Question: I implemented a custom navigation bar which is simply a view with a title text and an arrow to dismiss the view. I want only the background color of the nav bar to go beyond the top safe area whilst the content respects the safe area constraints
Here's the code for custom nav bar:
'''
struct CustomNavigationBar: View {
@Environment(\.presentationMode) var presentationMode
let title: String
var body: some View {
HStack {
Button(action: {
presentationMode.wrappedValue.dismiss()
}, label: {
Image(systemName: "chevron.left")
.font(.title2)
.foregroundColor(Globals.Color.background)
})
Spacer()
Text(title)
.font(.title2)
.bold()
.foregroundColor(Globals.Color.background)
Spacer()
}
.padding()
.background(Globals.Color.crimson)
}
}
'''
Here's the code for a sample view using the custom navigation bar:
'''
var body: some View {
ZStack {
VStack {
CustomNavigationBar(title: "Sample Title")
Spacer()
}
}
}
'''
Below I have attached a screenshot of current view:

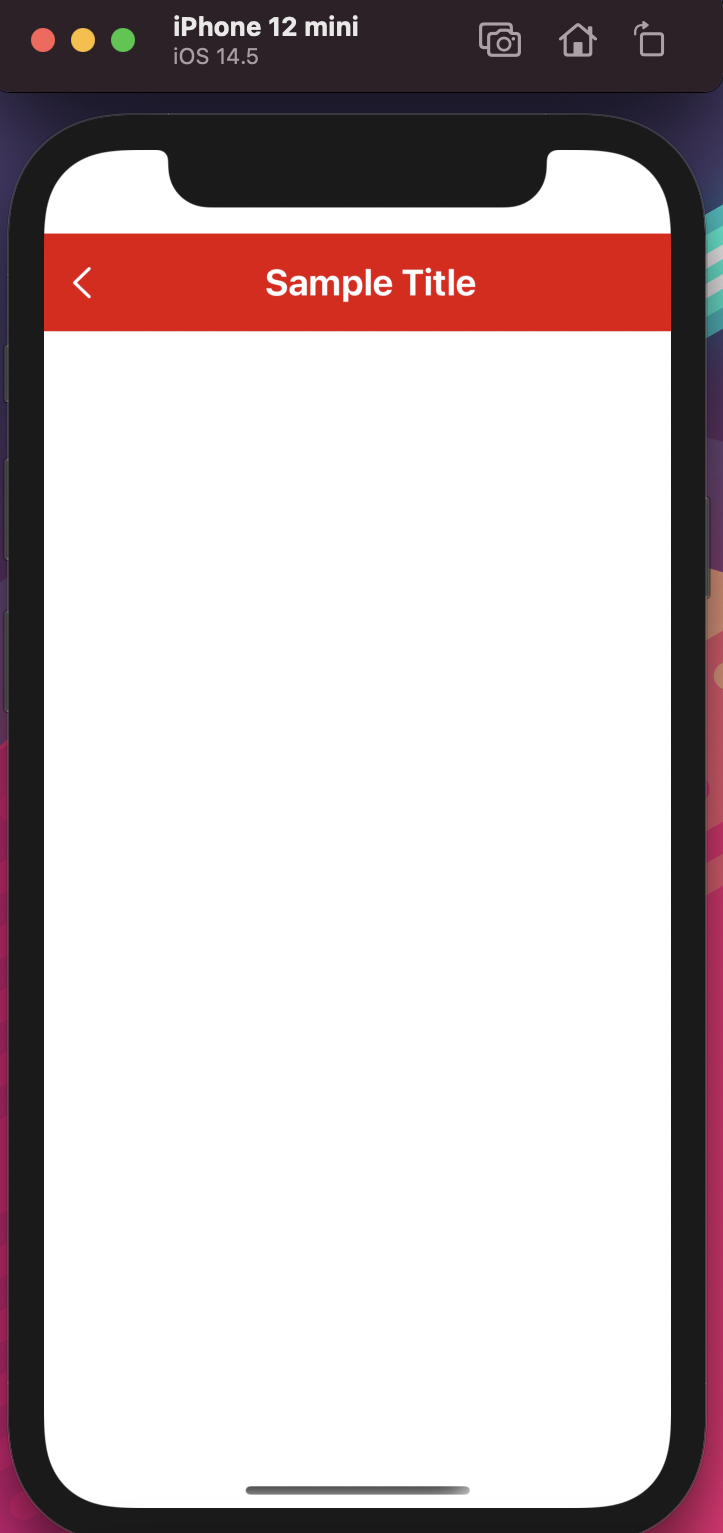
Answer: You should put a 'ignoresSafeArea' on the crimson background.
'''
struct CustomNavigationBar: View {
@Environment(\.presentationMode) var presentationMode
let title: String
var body: some View {
HStack {
Button(action: {
presentationMode.wrappedValue.dismiss()
}, label: {
Image(systemName: "chevron.left")
.font(.title2)
.foregroundColor(Color.white)
})
Spacer()
Text(title)
.font(.title2)
.bold()
.foregroundColor(Color.white)
Spacer()
}
.padding()
.background(Color.red.ignoresSafeArea()) /// here!
}
}
'''
Result: